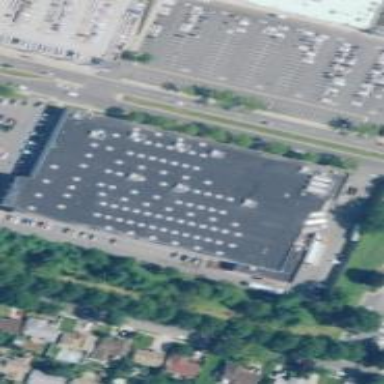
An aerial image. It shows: Wholesale shop within building.